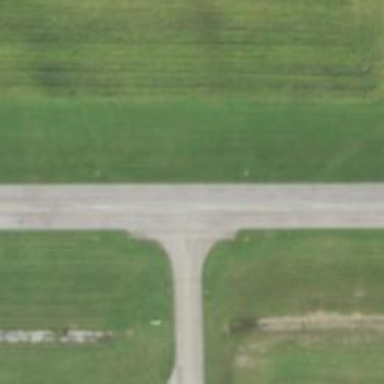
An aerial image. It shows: View of taxiway at the airport.